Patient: sex M, age 65
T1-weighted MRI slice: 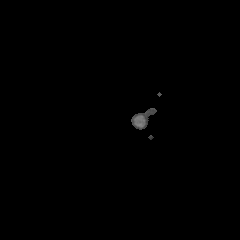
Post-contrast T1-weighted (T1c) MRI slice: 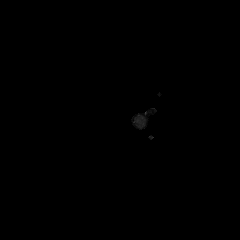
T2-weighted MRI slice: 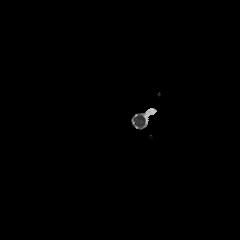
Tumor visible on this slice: no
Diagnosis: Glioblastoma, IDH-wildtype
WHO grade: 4